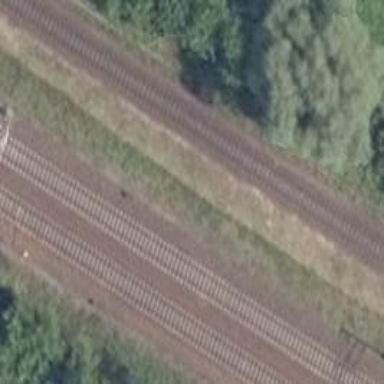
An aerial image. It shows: Rail yard with electrified contact lines for the railway.